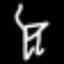
Label: chair